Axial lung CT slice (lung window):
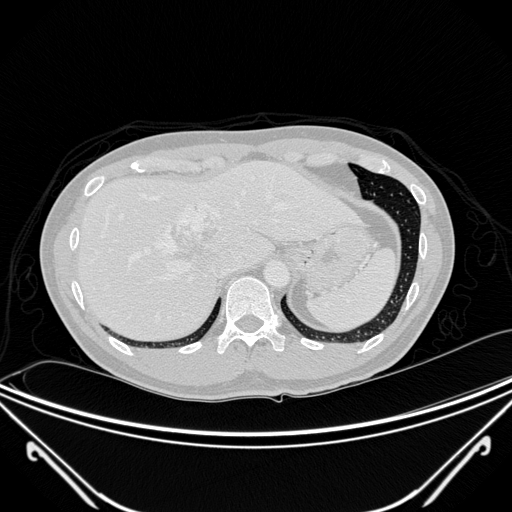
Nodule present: no